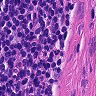
Metastatic tissue present: no